五年级 · 度量几何学
答案:下图中正方形的面积是 7.2 平方厘米，平行四边形的面积是（）平方厘米。

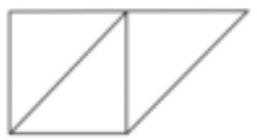
A.
答案: C
解析: 答案:$\mathrm{C}$

【分析】根据正方形的面积 $=$ 边长 $\times$ 边长, 即边长 $\times$ 边长 $=